Question: What is the value of this measurement?
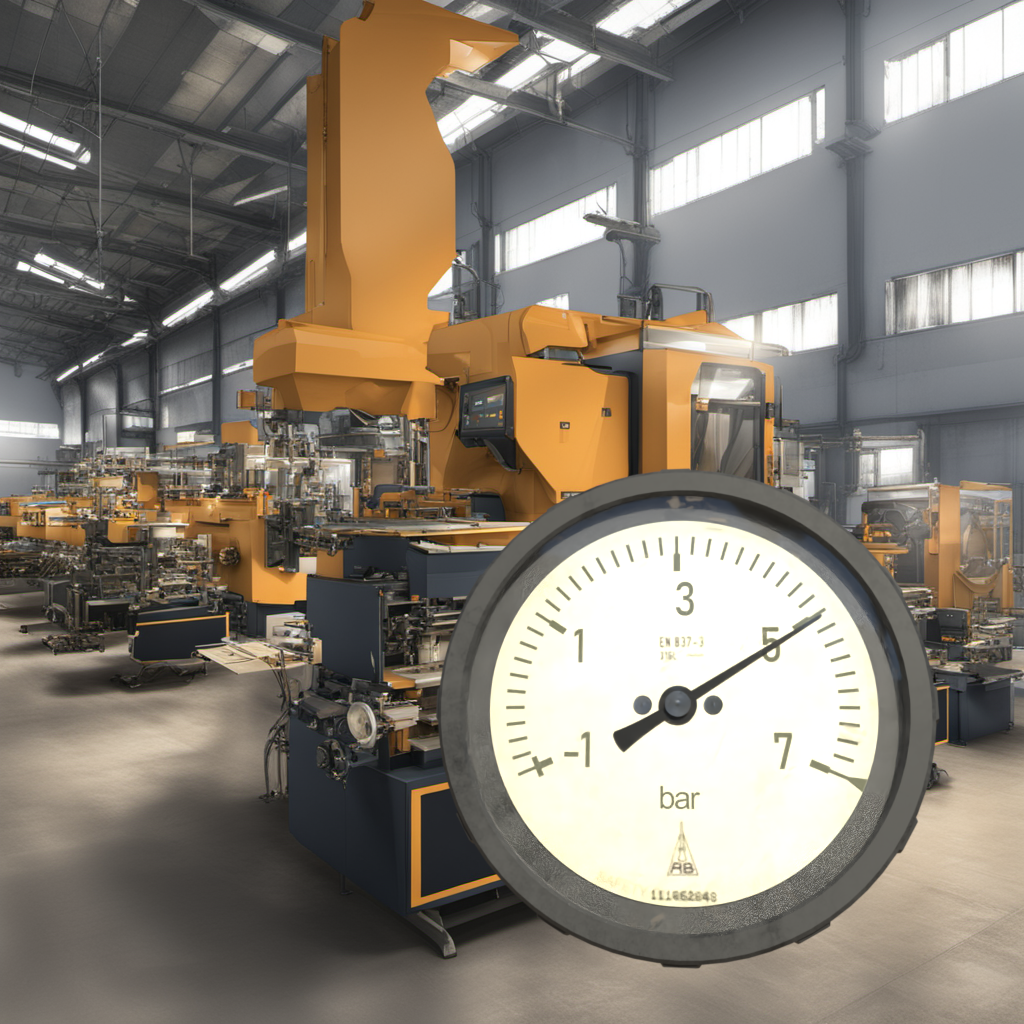
Answer: The result is 5.01
Question: What is the range of the measurement shown in the image?
Answer: The range is from -1 to 7
Question: What is the minimum and maximum reading range of this measurement?
Answer: The minimum value is -1 and the maximum value is 7